Question: I want to read permission of other applications installed in my android mobile using programming.
I think <URL> read permission of other apps and display details like

I want get detail like this Image.
In this it's give details of
How i get details like this app in my app?
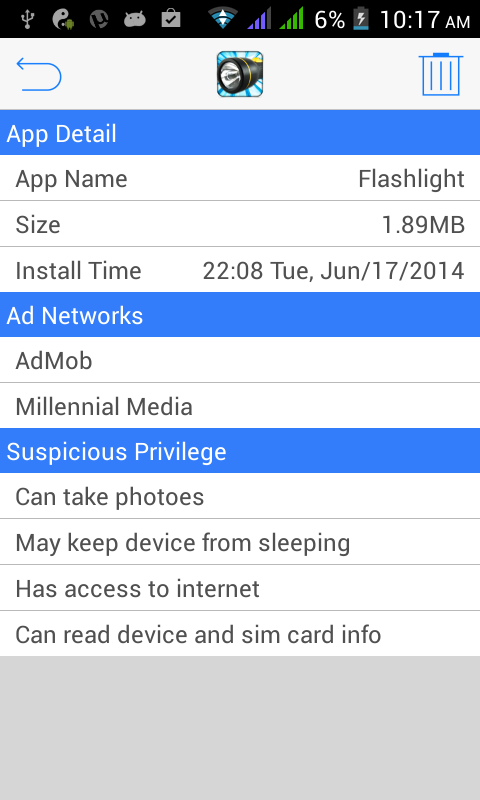
Answer: Well you can scrape the playstore app page for a given app and get the permissions it needs :)
Well that's just off the top of my head. On a serious note, you can do the following:
'''
Intent intent = new Intent(Intent.ACTION_MAIN, null);
intent.addCategory(Intent.CATEGORY_LAUNCHER);
List appsList = getPackageManager().queryIntentActivities(intent, 0);
for (Object app : appsList) {
ResolveInfo resolveInfo = (ResolveInfo) app;
PackageInfo packageInfo = null;
try {
packageInfo = getPackageManager().getPackageInfo(resolveInfo.activityInfo.packageName, PackageManager.GET_PERMISSIONS);
} catch (NameNotFoundException ex) {
ex.printStackTrace();
}
String[] requestedPermissions = packageInfo.requestedPermissions;
}
'''